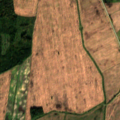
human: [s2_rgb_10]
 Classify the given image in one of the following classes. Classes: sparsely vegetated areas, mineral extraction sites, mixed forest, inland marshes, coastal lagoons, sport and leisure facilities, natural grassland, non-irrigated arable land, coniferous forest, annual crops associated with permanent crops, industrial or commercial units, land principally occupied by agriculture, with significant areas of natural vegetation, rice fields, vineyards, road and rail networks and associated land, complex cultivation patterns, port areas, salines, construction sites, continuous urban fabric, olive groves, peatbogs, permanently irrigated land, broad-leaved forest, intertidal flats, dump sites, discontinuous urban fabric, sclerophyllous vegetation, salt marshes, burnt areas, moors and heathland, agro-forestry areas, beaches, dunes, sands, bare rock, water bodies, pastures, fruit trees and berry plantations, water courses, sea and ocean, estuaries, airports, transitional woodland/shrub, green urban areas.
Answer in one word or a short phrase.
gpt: non-irrigated arable land, mixed forest